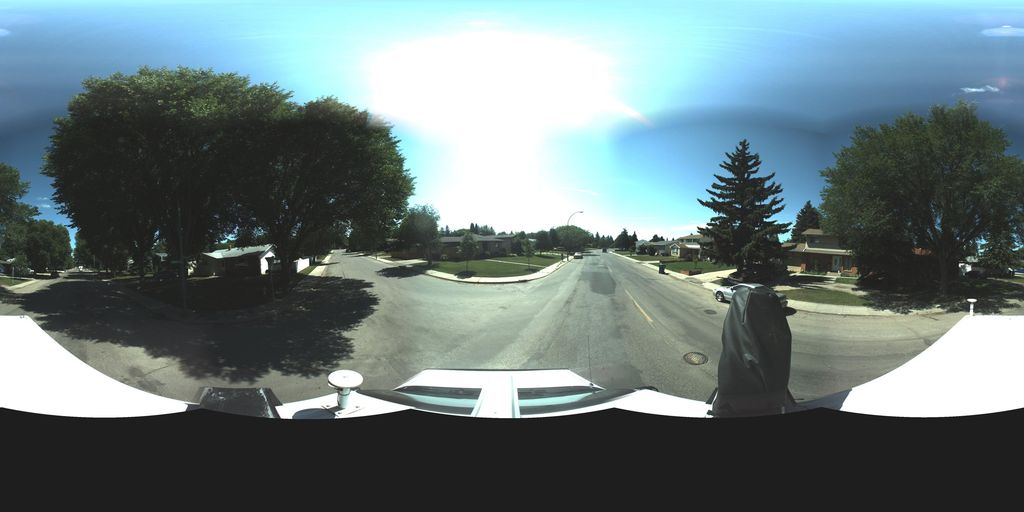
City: saskatoon